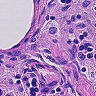
Metastatic tissue present: no